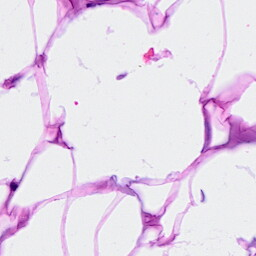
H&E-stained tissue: Breast